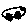
Label: car